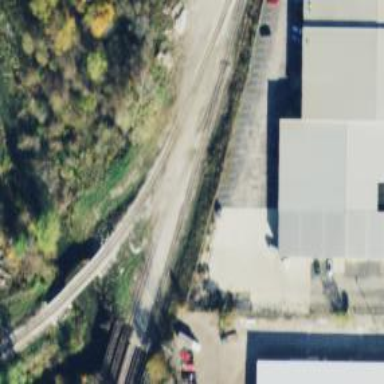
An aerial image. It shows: Railway yard used for servicing trains.